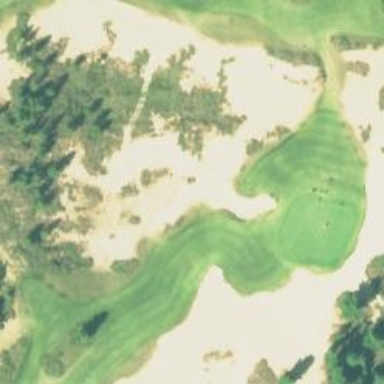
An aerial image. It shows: Sandy area is golf bunker.